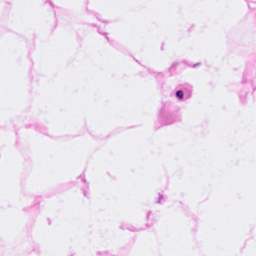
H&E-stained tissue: Breast